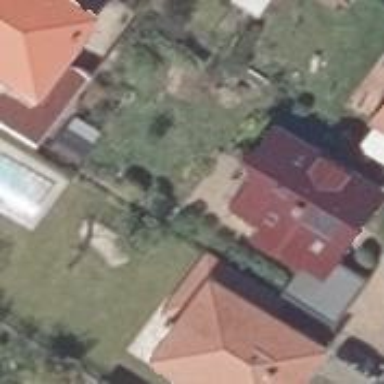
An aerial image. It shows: Detached building with gabled roof.